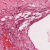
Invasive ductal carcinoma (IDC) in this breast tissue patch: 0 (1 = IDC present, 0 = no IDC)